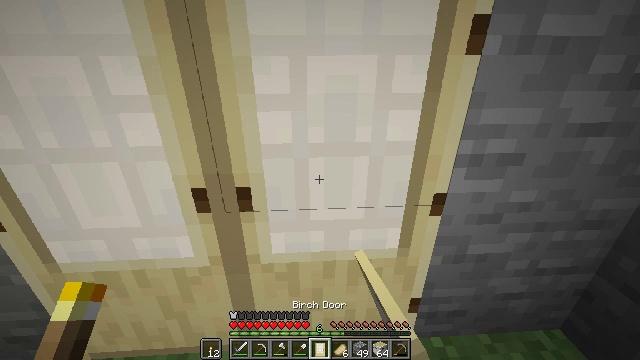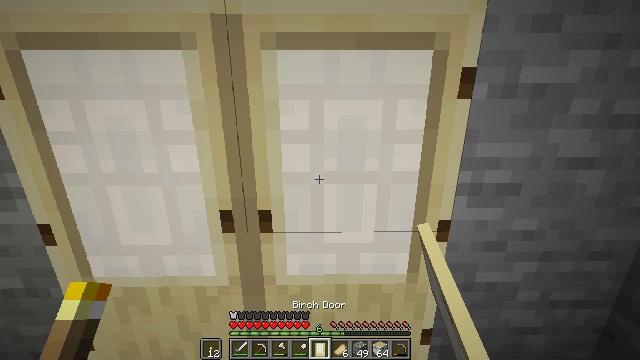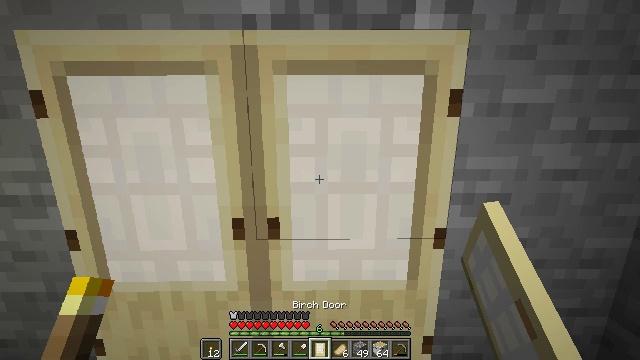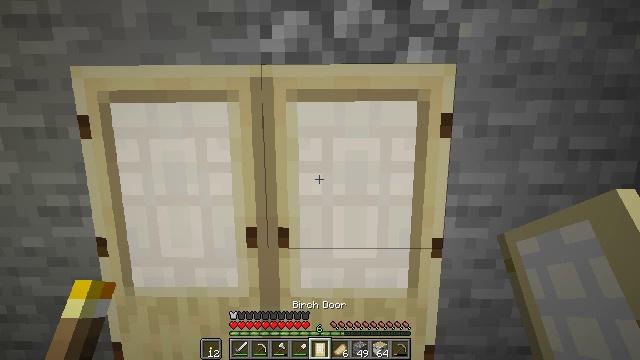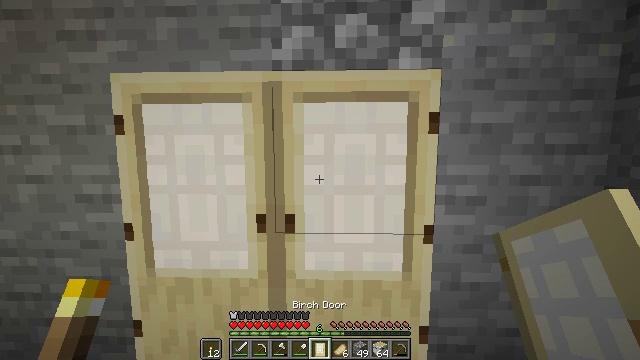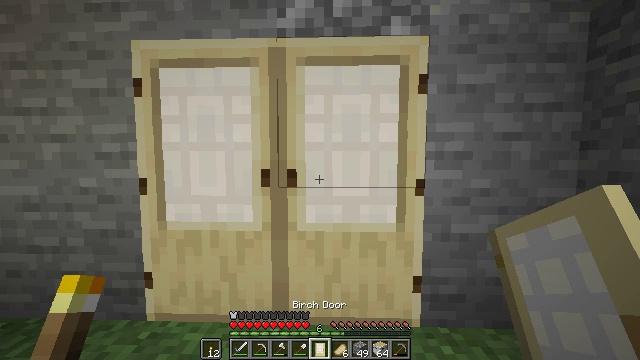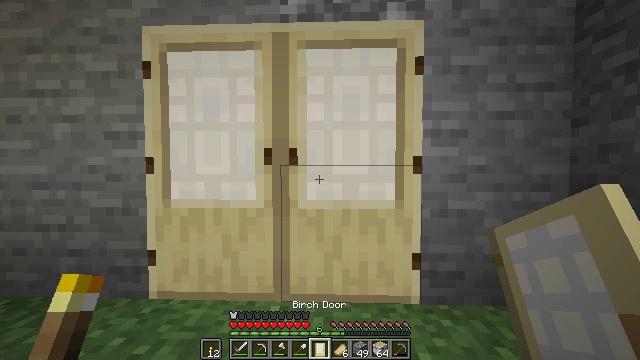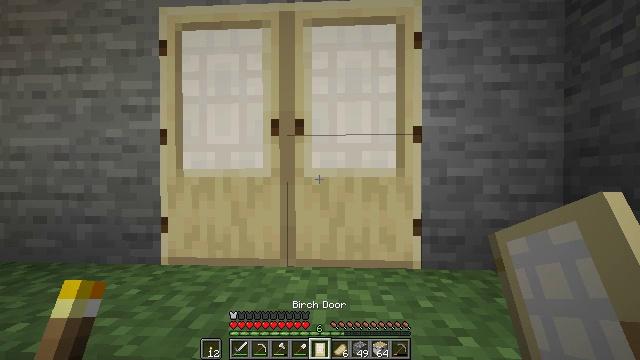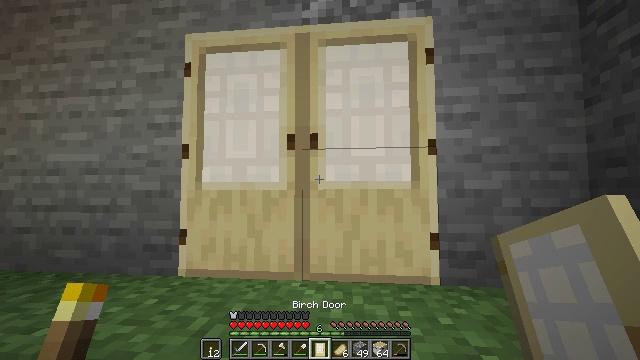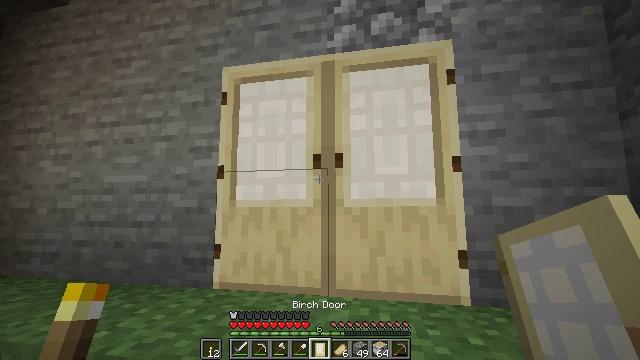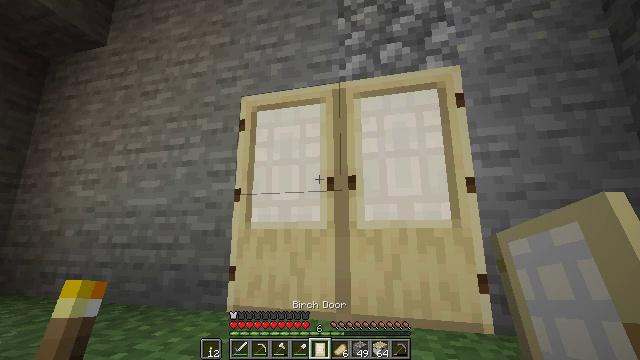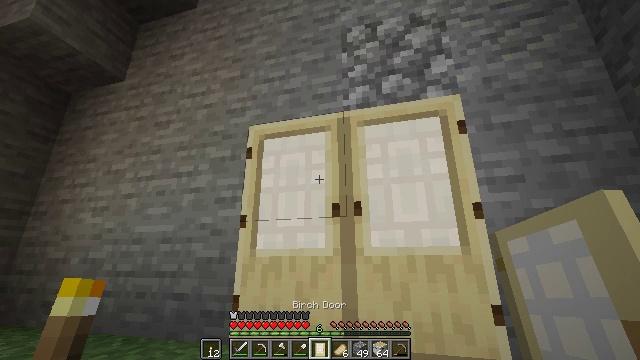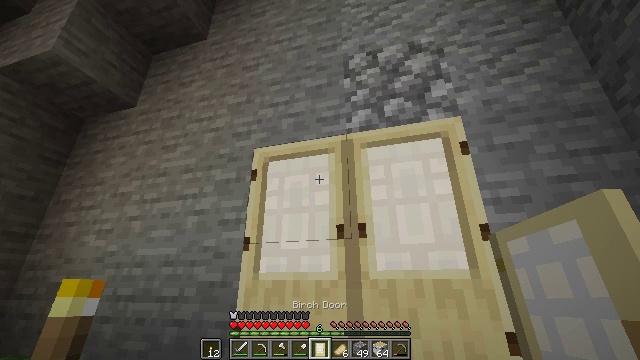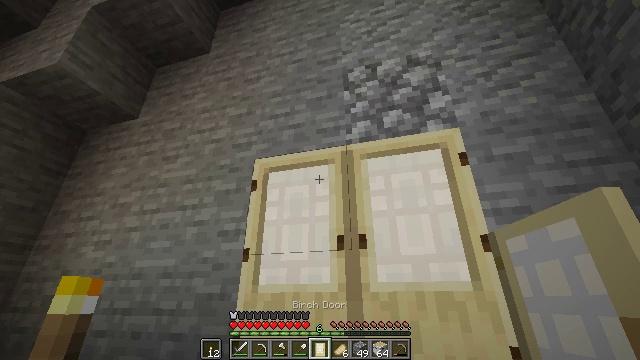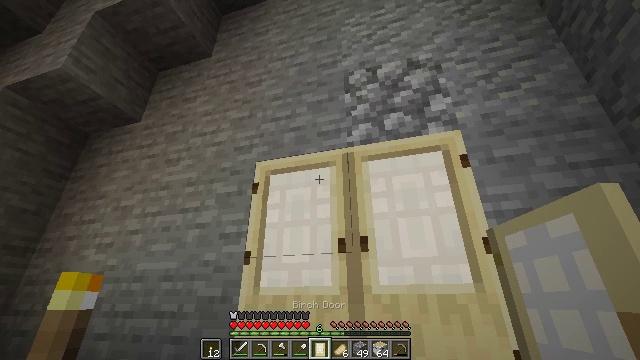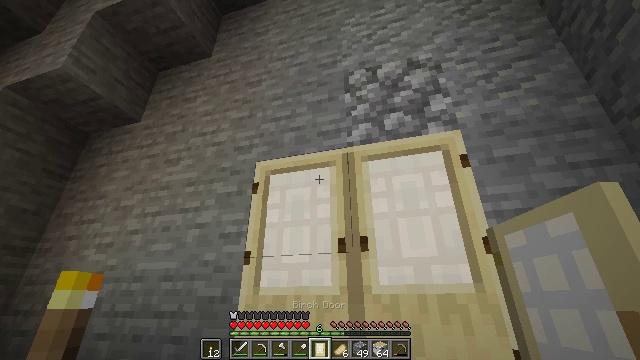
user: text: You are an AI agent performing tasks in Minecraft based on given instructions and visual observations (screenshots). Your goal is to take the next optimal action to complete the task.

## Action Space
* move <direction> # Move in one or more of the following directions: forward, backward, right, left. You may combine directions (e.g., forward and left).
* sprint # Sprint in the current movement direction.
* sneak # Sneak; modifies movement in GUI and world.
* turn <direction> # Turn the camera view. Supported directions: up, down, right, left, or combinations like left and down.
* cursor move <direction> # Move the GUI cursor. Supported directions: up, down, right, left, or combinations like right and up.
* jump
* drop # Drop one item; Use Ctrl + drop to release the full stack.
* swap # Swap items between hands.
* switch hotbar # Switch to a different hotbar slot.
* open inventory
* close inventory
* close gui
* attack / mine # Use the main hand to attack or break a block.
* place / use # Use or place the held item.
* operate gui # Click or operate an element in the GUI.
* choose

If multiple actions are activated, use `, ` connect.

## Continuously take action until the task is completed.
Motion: motion action
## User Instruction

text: Disassemble the birch door from the building.
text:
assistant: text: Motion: move back, turn left and up
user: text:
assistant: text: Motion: move back, turn up
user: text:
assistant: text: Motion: move back, turn left and up
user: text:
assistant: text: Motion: turn left and up
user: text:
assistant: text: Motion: turn up
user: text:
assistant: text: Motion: turn up
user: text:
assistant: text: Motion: turn up
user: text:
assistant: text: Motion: turn left and up
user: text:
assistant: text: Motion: turn left and up
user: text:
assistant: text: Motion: turn left and up
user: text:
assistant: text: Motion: turn left and up
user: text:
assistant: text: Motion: turn up
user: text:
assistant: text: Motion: turn up
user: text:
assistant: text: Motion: no_op
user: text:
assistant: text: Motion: no_op
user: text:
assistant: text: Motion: turn right and down
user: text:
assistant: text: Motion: turn down
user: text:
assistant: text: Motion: turn right and down
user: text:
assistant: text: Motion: turn down
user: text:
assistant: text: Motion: switch to hotbar 3
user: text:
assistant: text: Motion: switch to hotbar 3
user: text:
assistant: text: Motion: switch to hotbar 3
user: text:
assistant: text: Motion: turn right and down
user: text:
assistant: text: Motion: move forward, turn right and down, jump
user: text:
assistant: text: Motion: move forward, turn right and down, jump
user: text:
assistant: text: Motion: move forward, turn right and down, attack / mine, jump
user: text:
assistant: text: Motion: move forward, turn down, attack / mine, jump
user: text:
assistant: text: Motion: move forward, turn down, attack / mine
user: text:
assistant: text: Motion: move forward, turn down, attack / mine
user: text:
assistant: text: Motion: move forward, turn down, attack / mine